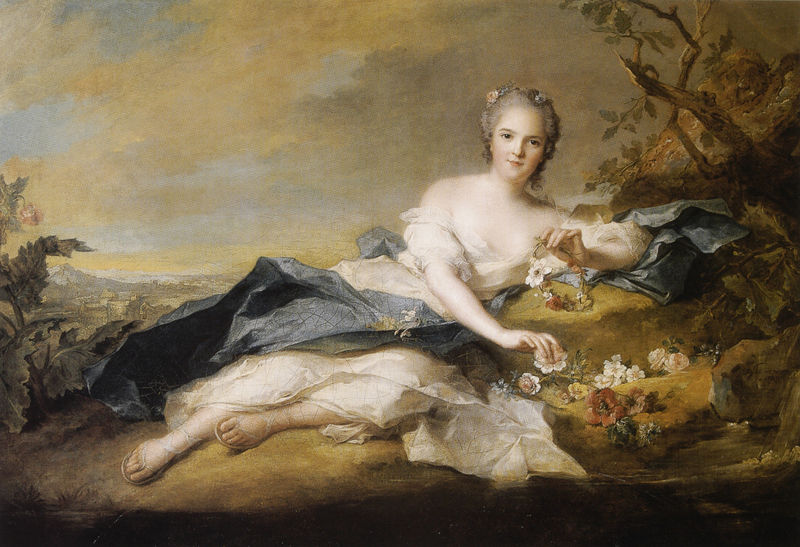
Titel: Madame Henriette
Künstler: Jean-Marc Nattier
Standort: Versailles
Institution: Musée National du Château de Versailles et de Trianon
Schlagwörter: akt, baum, berg, blau, blätter, dunkel, fuß, gemälde, hand, haut, himmel, nackt, umhang, weiß, wolken, bäume, fluss, gelb, grün, landschaft, mädchen, ocker, sand, stadt, ufer, äste, abend, ausschnitt, blume, blumen, braun, brust, elegant, finger, frankreich, frau, frisur, grau, hell, hintergrund, kleid, licht, mund, nase, pastell, stirn, ausblick, blick, blüte, blüten, dach, dame, gebäude, gras, haus, rose, rosen, rot, tuch, wiese, wolke, malerei, rock, jung, arm, arme, augen, barock, blass, falten, gesicht, haarschmuck, mensch, spitze, stein, ärmel, bildnis, hände, portrait, porträt, tischbein, öl, ast, erde, horizont, häuser, hügel, morgen, natur, stamm, zweige, wiesen, boden, auge, figur, haare, mantel, reich, stoff, adel, gewänder, klassizismus, rokkoko, blatt, pflanze, pflanzen, dekollete, dekolletee, dekollte, locken, puffärmel, rokoko, schulter, schultern, schön, seide, vornehm, zart, beine, perücke, aussicht, lächeln, pflücken, bein, füße, liegen, schuhe, tüll, berge, gebirge, gipfel, dorf, dächer, hecke, sonnenuntergang, wise, kahl, romantik, weib, sandalen, halbnackt, rüschen, erotik, erotisch, liegend, zehen, fein, panorama, flechten, antike, nakt, jugend, zeh, liegende, mohn, portait, seite, allegorie, kranz, flora, damast, staude, ganzfigur, sandale, geflochten, romantisch, disteln, blumenkranz, dekolltee, adlige, blütenkranz, rokokko, chiaroscuro, leigend, goethe, strahlend, kopfschmuck, ausruhen, nattier, ingres, akanthus, aristokratie, blaues tuch, boucher, braock, ärme, barokc, freudig, diestel, jean-marc nattier, gelb blau, adela, rollenporträt, als flora, blick auf tal, bousche, diesteln, jean-marc, jevnköje, porträt in landschaft, ähnlich goethe, ruhende frau, landschaft mit fernblick, krüppelbaum